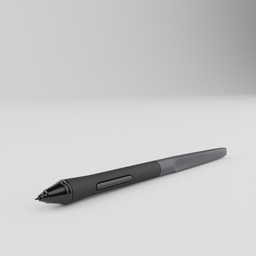
Label: tools